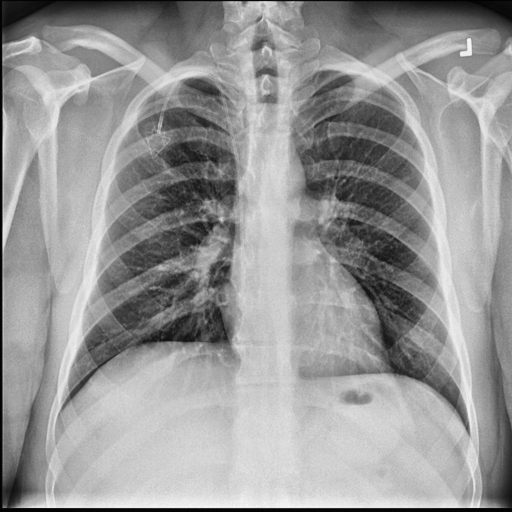
Finding: NORMAL